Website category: sports
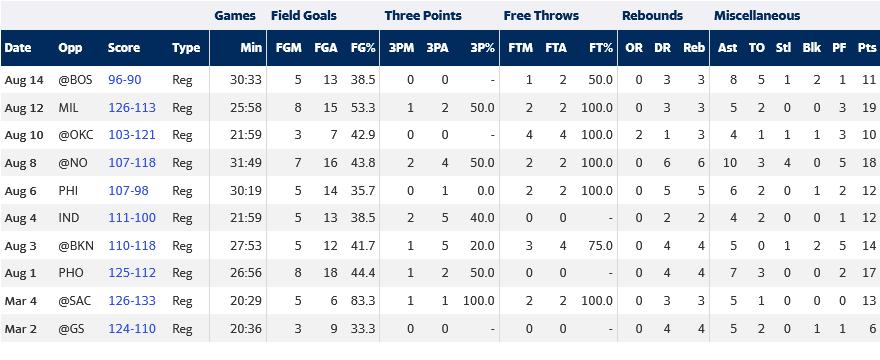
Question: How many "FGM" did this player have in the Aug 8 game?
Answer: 7

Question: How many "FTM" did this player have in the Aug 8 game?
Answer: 2

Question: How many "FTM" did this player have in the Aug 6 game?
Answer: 2

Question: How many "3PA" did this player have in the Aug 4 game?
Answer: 5

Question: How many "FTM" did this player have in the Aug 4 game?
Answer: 0

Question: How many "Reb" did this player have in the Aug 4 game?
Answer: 2

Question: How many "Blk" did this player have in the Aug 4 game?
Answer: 0

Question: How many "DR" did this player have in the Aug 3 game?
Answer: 4

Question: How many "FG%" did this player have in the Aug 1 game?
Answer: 44.4

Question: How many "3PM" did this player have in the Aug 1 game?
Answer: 1

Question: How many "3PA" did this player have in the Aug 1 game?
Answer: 2

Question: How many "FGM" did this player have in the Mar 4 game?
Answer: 5

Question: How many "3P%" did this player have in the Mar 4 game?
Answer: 100.0

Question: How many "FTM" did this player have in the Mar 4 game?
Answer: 2

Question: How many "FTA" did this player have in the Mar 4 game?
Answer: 2

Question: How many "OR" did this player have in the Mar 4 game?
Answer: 0

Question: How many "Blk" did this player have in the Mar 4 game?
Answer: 0

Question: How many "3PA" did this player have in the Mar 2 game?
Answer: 0

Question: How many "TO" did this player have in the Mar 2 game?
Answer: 2

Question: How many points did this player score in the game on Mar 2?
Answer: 6

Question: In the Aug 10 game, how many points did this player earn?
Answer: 10

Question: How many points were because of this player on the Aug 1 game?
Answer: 17

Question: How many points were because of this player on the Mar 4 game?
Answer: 13